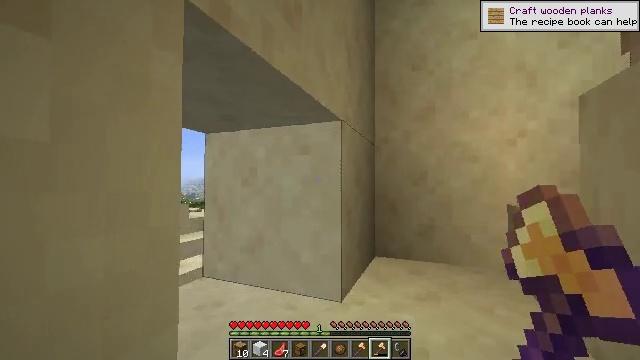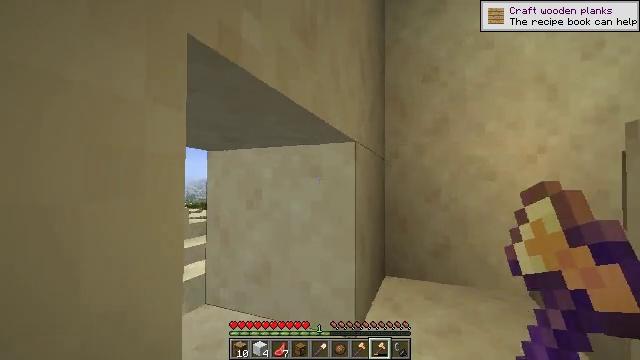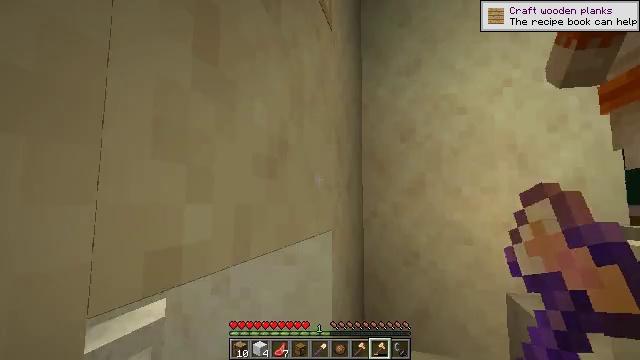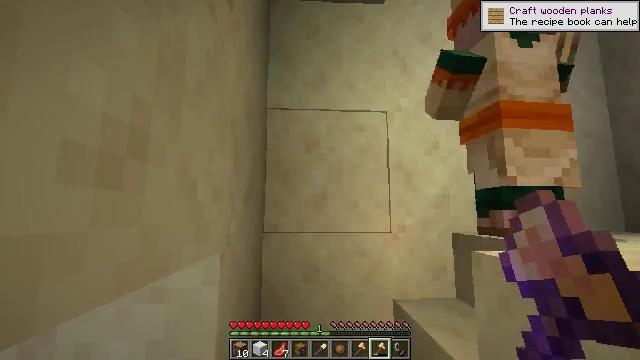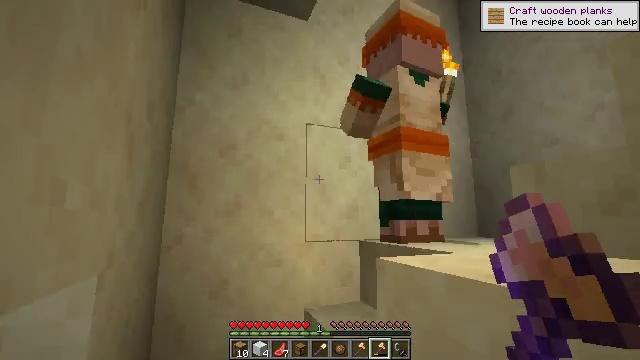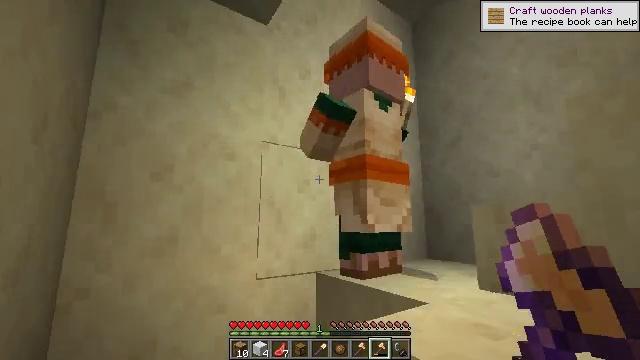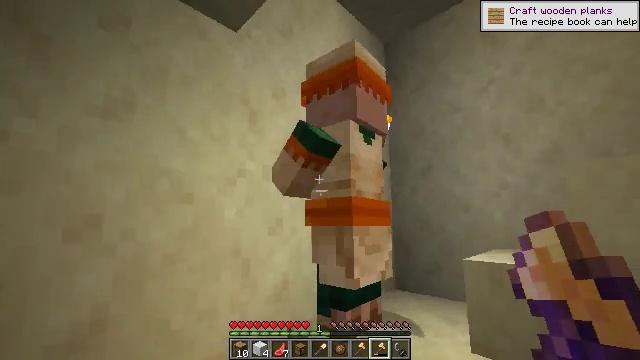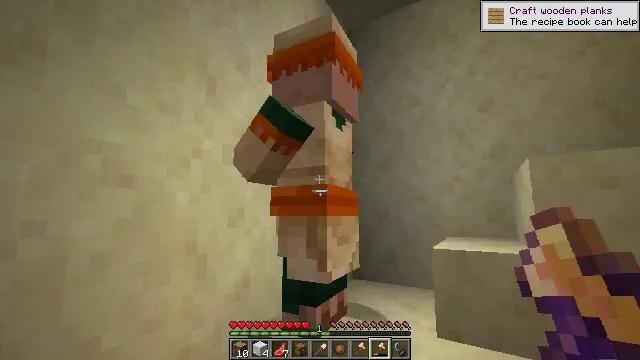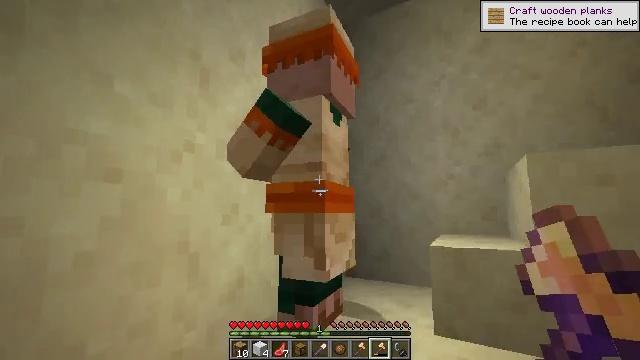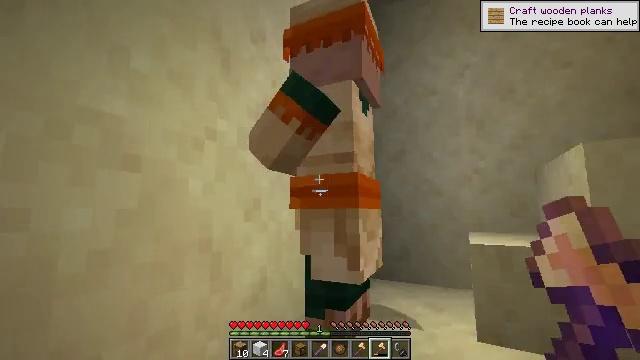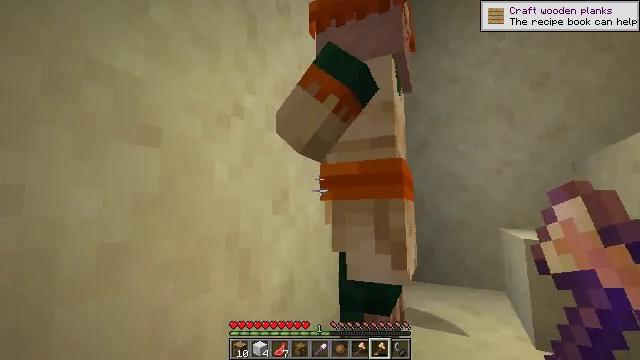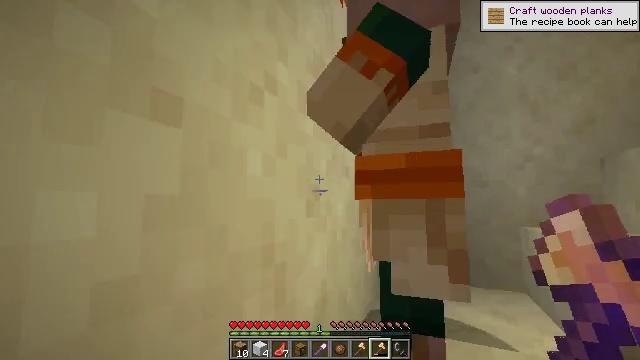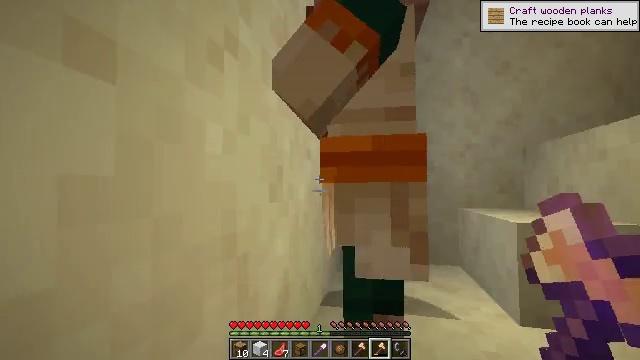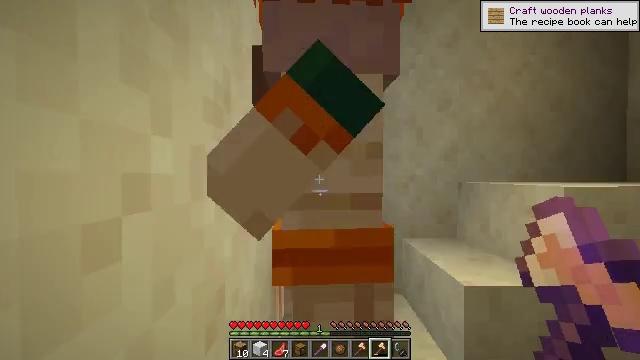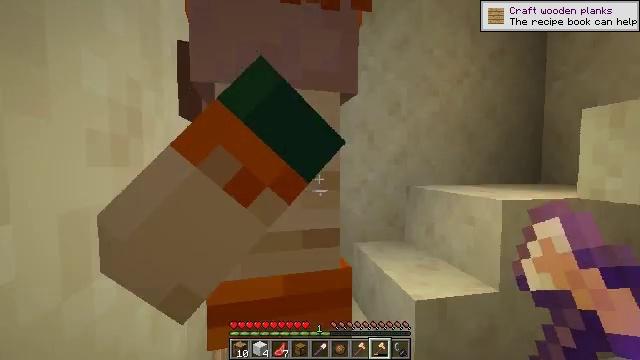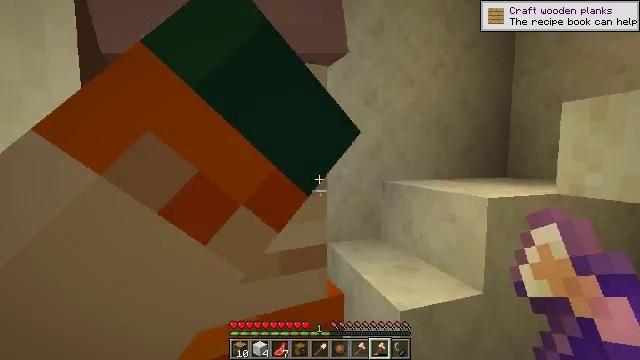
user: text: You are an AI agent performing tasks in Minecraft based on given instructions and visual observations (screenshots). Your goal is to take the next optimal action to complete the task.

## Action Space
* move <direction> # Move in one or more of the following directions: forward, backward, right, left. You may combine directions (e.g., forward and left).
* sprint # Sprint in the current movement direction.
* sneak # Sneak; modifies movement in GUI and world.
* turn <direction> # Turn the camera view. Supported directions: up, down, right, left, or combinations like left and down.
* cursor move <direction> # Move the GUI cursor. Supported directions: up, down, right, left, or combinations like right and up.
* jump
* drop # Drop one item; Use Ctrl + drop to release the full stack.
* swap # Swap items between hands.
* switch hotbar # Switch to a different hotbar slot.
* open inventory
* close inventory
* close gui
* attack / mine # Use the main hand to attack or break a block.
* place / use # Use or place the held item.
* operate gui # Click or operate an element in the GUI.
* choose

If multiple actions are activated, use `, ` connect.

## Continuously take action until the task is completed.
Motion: motion action
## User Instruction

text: Break the chest to retrieve items inside.
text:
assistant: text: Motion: move forward and move left
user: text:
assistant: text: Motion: move forward and move left, turn right and up
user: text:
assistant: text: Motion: move forward and move left, turn right and up
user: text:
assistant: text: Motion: move forward and move left, turn right and up
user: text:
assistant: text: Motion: move forward and move left, turn right
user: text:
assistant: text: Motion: move forward and move left, turn right
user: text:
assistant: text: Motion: move forward and move left, turn right and down
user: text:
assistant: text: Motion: move forward and move left, turn right
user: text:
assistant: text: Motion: move forward and move left
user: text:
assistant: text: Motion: move forward and move left
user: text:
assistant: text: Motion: move forward and move left, turn right and down
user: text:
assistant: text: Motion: move forward and move left, turn right and down
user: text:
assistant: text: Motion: move forward and move left, turn right and down
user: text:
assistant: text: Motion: move forward and move left, turn right and down
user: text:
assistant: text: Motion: move forward and move left, turn right and down
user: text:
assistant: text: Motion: move forward and move left, turn right
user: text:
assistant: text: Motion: move forward and move left, turn right
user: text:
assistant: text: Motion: move forward and move left, turn right
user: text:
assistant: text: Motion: move forward and move left, turn right
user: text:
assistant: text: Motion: move forward and move left, turn right
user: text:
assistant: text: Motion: move forward and move left, turn right and up
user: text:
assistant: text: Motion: move forward and move left, turn right and up
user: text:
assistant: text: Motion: move forward and move left, turn right and up
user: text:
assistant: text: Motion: move forward and move left, turn right
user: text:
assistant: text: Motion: move forward and move left, turn right
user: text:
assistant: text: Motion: move forward and move left, turn right
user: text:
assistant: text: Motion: move forward and move left, turn right
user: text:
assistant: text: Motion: move forward and move left, turn right
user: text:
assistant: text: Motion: move forward and move left, turn right and down
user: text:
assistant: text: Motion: move forward and move left, turn right and down